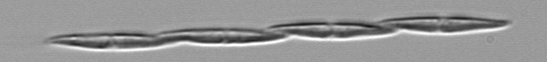
Label: Pseudo-nitzschia